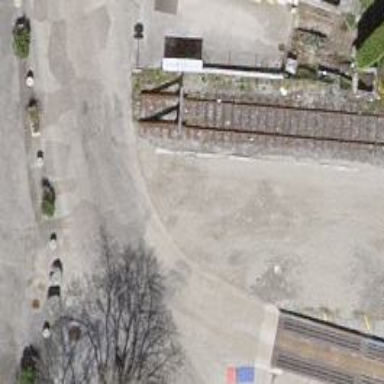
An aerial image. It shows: Preserved railway with one track passing through yard area.